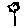
Label: flower